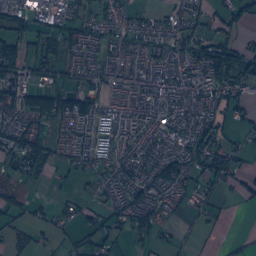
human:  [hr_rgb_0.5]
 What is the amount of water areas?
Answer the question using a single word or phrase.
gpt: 76

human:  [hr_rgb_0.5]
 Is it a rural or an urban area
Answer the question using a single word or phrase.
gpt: urban

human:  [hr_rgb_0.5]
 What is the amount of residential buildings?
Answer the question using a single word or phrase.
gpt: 8755

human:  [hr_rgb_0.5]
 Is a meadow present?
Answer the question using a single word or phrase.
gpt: yes

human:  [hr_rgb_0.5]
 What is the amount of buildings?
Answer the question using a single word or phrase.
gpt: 8884

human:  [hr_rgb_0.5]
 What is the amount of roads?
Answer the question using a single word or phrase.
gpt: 843

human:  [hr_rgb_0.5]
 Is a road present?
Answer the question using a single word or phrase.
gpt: yes

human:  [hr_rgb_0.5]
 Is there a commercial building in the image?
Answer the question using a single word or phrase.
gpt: yes

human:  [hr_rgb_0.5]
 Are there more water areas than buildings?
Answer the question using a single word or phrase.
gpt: no

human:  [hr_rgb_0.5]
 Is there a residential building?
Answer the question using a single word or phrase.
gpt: yes

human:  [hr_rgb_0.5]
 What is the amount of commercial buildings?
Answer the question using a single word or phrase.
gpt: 122

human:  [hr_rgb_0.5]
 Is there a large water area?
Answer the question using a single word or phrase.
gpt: yes

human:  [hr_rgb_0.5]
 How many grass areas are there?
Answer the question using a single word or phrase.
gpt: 191

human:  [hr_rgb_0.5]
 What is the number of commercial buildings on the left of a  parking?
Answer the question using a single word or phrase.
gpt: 109

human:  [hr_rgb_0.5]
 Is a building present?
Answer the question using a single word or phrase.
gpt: yes

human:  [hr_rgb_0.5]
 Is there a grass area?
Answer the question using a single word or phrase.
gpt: yes

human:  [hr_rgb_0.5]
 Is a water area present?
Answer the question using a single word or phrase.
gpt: yes

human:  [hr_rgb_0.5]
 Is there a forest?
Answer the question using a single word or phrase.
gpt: yes

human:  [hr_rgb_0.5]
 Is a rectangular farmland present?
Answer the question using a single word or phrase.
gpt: yes

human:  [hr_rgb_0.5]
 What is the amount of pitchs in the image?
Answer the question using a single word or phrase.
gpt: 14

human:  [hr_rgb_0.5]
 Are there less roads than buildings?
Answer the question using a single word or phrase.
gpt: yes

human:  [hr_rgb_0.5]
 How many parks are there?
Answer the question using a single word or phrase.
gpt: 14

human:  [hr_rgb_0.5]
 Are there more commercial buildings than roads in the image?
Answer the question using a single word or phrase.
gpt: no

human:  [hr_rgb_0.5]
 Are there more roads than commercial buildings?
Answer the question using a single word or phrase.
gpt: yes

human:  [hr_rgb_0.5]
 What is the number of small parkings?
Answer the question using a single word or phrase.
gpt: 4

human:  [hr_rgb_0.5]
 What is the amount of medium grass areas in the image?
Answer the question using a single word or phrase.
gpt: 60

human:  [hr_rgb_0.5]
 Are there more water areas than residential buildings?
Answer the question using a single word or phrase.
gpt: no

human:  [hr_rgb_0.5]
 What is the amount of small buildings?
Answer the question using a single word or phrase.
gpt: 8859

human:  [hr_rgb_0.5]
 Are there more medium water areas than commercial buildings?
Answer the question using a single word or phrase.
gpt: no

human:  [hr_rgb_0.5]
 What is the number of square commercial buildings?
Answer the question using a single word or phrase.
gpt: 0

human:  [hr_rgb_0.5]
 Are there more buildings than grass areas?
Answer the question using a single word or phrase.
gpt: yes

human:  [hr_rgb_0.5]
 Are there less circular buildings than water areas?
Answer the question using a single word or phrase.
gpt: yes

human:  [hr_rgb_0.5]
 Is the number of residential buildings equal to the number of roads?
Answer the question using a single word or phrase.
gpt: no

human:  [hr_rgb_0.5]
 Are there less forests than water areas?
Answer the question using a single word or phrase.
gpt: no

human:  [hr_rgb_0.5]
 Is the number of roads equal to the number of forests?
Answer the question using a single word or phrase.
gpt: no

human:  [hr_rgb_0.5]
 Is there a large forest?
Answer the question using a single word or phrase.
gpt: yes

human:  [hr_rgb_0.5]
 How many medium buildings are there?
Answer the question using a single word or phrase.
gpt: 21

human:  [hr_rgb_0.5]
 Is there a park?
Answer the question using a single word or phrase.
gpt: yes

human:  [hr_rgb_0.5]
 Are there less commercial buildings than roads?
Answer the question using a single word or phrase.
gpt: yes

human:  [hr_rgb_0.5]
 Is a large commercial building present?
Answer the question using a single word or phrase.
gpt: yes

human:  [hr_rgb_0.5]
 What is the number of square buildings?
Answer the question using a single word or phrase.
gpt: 3

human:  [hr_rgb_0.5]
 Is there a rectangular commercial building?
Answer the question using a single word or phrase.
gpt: yes

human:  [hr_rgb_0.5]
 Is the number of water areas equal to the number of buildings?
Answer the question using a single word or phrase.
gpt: no

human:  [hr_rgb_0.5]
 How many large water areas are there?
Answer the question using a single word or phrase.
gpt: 2

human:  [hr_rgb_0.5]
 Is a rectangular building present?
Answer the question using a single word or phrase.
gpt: yes

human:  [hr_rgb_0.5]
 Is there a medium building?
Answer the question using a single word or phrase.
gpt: yes

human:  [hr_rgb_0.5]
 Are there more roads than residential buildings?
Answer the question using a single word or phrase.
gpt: no

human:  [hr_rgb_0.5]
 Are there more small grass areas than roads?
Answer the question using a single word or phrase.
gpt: no

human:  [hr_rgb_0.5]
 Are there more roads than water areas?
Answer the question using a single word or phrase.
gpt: yes

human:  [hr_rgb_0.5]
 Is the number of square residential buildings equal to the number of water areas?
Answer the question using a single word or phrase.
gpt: no

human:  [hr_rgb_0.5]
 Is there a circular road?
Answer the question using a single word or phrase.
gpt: no

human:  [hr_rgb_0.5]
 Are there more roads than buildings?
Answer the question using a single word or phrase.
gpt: no

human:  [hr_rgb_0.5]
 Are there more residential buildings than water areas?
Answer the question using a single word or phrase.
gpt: yes

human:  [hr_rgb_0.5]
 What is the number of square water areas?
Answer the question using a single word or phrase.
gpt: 8

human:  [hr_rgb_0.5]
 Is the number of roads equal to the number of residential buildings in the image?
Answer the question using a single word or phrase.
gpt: no

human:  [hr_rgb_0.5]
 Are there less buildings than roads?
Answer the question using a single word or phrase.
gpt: no

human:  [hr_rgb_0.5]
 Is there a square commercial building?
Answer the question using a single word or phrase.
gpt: no

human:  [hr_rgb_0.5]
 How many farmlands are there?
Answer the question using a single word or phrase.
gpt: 22

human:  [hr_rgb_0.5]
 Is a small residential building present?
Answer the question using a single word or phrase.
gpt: yes

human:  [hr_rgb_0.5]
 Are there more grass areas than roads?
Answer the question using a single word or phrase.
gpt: no

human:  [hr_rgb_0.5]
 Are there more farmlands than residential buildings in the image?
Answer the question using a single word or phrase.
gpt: no

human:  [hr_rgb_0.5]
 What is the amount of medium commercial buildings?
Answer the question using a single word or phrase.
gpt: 7

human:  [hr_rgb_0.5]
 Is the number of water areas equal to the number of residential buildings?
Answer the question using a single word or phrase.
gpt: no

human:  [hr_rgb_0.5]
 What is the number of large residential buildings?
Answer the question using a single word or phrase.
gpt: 2